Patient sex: M
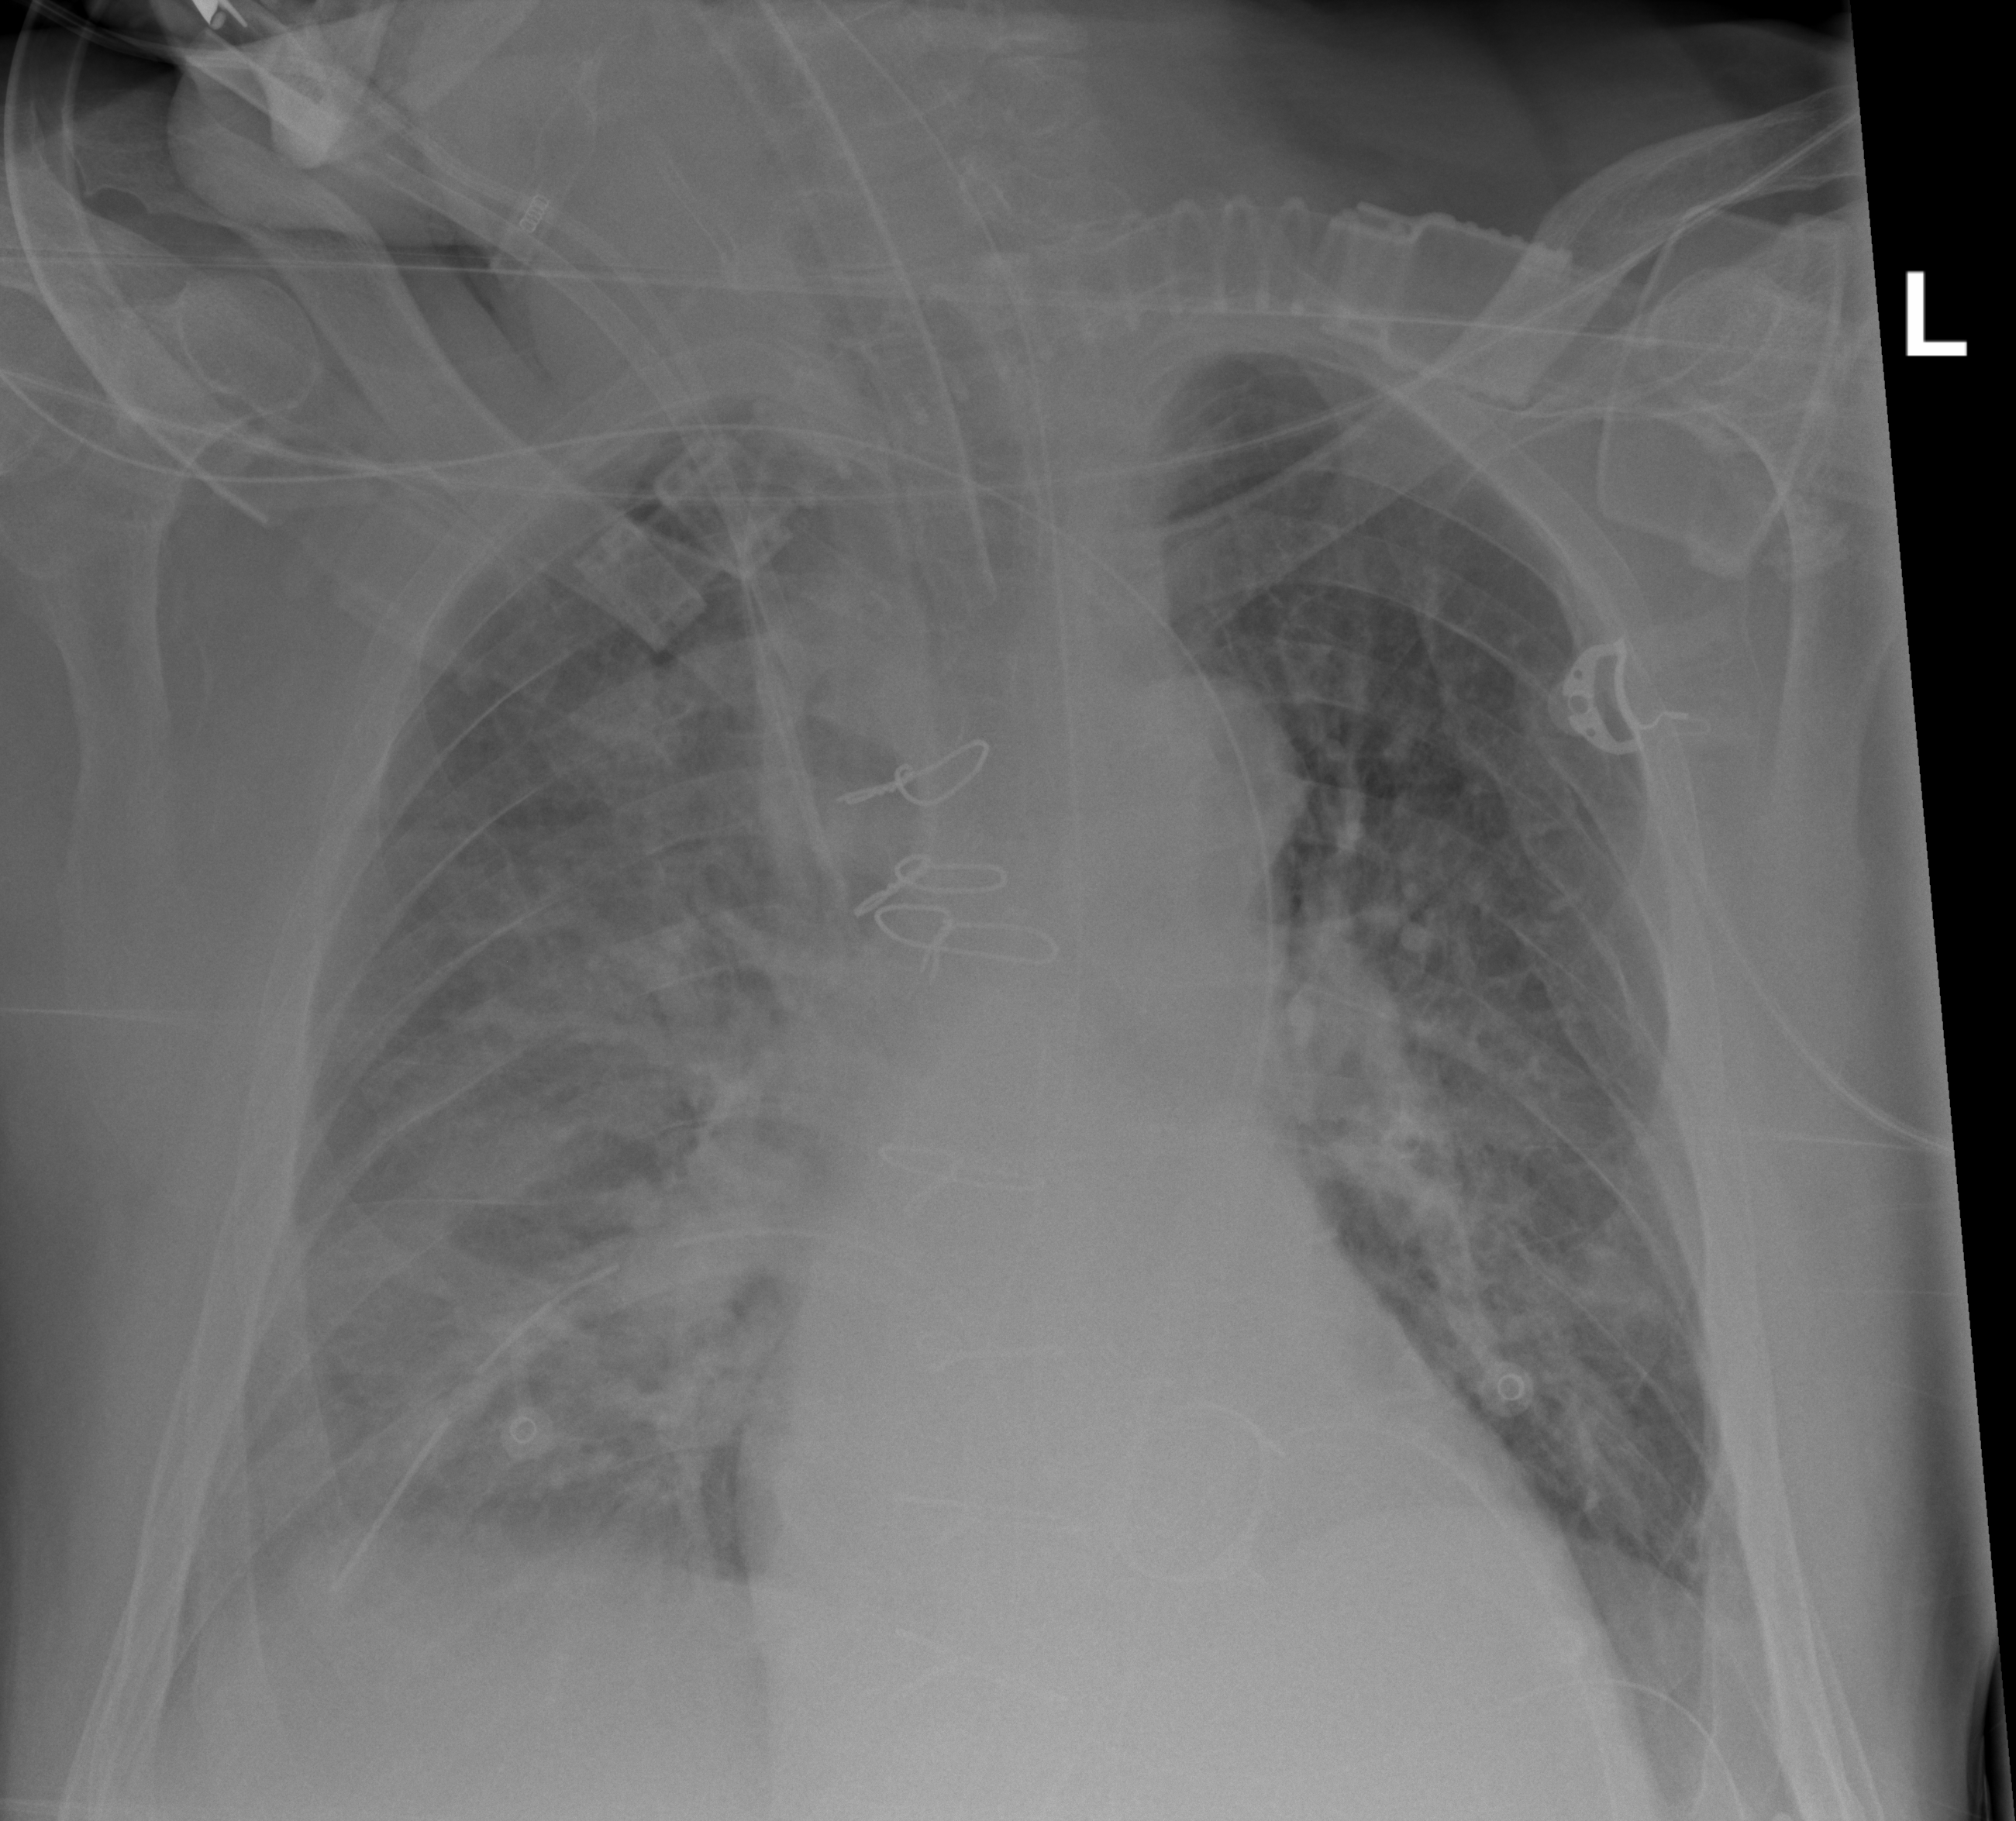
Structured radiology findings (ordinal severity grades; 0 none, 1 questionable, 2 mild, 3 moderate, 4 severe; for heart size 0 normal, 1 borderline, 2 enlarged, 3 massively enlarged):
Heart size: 0
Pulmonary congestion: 2
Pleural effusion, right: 2
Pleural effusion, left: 0
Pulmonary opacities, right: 3
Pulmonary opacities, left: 3
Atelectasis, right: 3
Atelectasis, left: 2